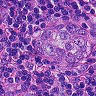
Metastatic tissue present: yes